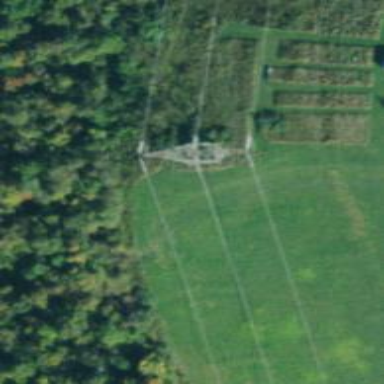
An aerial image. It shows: Lattice structure tower used for power transmission.